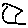
Label: moon